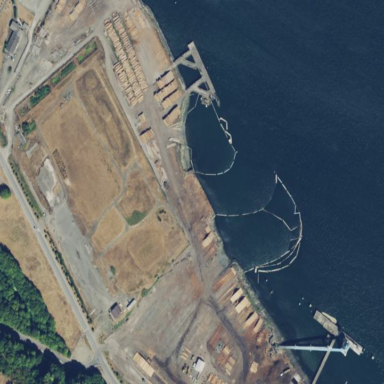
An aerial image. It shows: Industrial area designated as lumber yard.